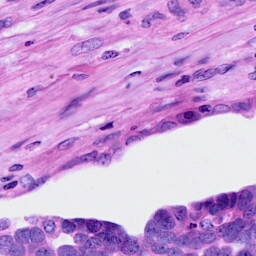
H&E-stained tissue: Ovarian